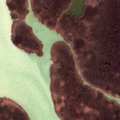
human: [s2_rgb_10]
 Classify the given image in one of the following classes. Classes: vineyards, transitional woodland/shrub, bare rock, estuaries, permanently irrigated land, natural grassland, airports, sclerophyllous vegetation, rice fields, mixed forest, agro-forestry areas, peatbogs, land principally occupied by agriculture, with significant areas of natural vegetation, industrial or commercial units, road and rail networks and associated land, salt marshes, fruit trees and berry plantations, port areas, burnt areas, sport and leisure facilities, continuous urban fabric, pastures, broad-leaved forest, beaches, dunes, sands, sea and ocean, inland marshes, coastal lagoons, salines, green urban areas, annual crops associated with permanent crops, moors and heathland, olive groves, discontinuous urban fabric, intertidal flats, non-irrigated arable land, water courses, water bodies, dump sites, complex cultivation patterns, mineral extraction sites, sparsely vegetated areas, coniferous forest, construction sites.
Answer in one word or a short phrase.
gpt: inland marshes, water bodies